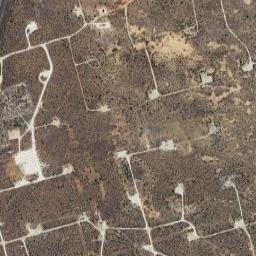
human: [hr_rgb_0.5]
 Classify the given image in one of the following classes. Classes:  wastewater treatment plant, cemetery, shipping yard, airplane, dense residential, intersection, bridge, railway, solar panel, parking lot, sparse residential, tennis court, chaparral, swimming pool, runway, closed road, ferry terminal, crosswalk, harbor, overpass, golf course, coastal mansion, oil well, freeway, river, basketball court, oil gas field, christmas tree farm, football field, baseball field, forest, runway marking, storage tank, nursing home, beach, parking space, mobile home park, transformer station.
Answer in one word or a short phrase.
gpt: oil gas field